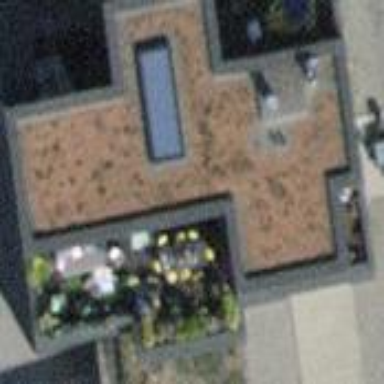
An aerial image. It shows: Balcony as part of building.